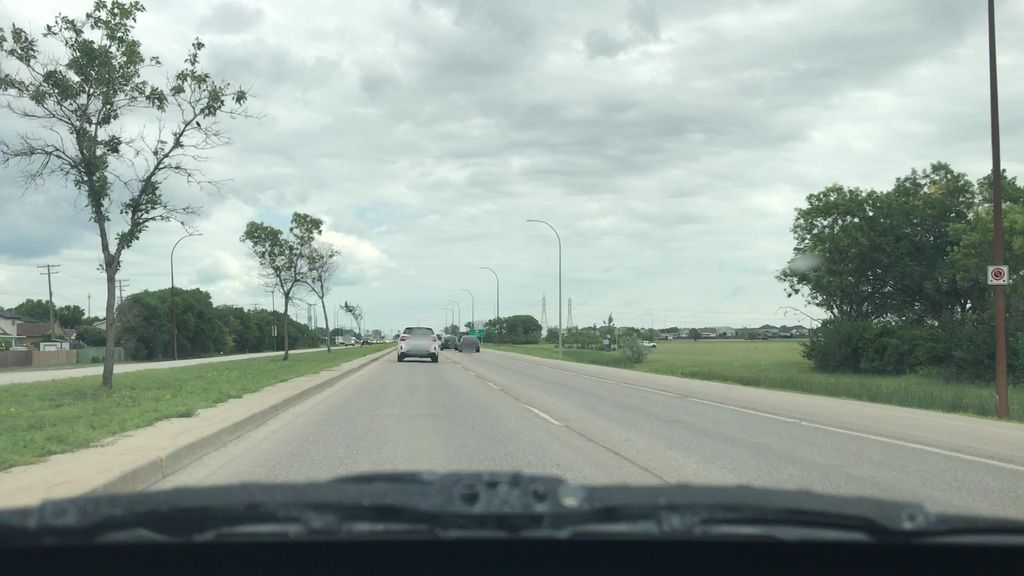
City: winnipeg